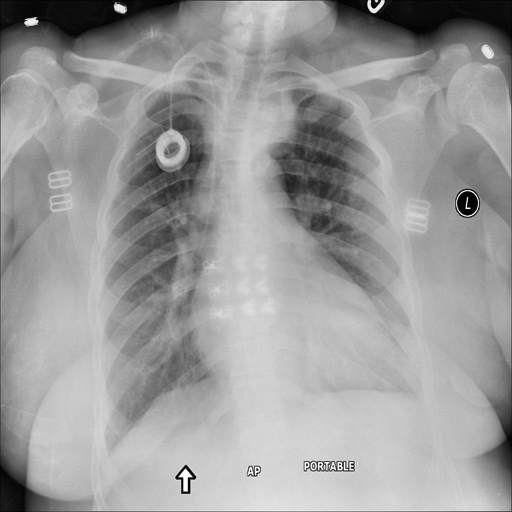
Finding: NORMAL